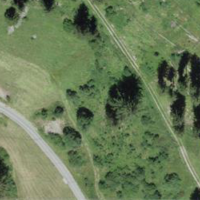
EUNIS habitat code: 43
Species observed at this site:
Volucella bombylans
Volucella zonaria
Cheilosia illustrata
Cheilosia impressa
Syrphus torvus
Volucella pellucens
Sphaerophoria scripta
Sericomyia silentis
Scaeva selenitica
Eupeodes nitens
Scaeva pyrastri
Xylota segnis
Conops quadrifasciatus
Trachusa byssina